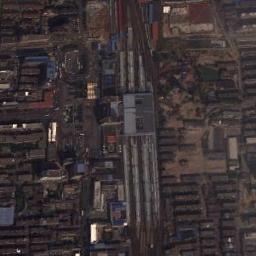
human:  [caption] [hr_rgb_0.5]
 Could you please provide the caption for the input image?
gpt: A well-equipped railway station in a crowded city .

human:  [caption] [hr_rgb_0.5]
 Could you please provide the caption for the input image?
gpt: The railway station has lots of railways, Some trains and a building and the railway station is surrounded by a residential area .

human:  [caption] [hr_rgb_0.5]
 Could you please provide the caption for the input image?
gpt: The railway station is next to some buildings .

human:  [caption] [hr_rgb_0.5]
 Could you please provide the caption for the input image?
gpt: There are many buildings beside the railway station .

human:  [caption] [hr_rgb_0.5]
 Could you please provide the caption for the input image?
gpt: There are many black buildings around the railway station .